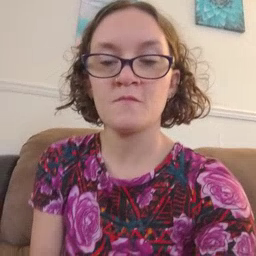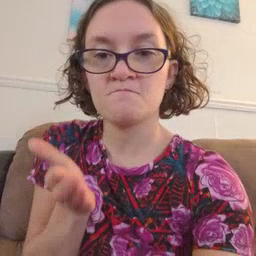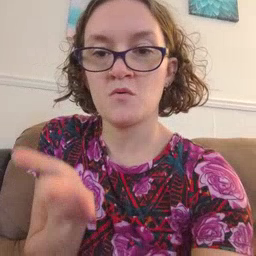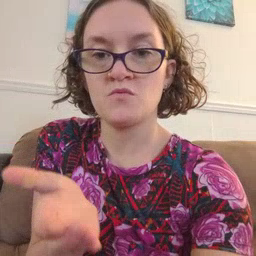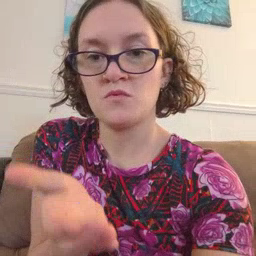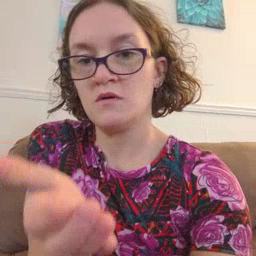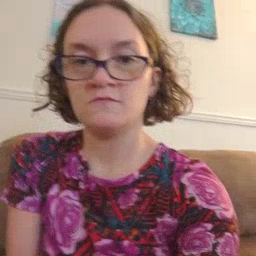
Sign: boat